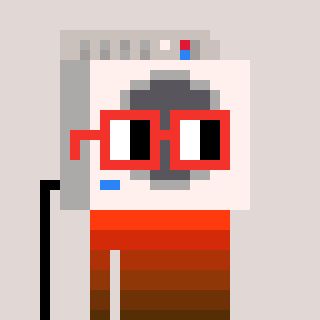
a pixel art character with square red glasses, a washing machine-shaped head and a blue-colored body on a warm background